Field crop: maize
Growth stage: 2
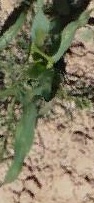
Species: maize